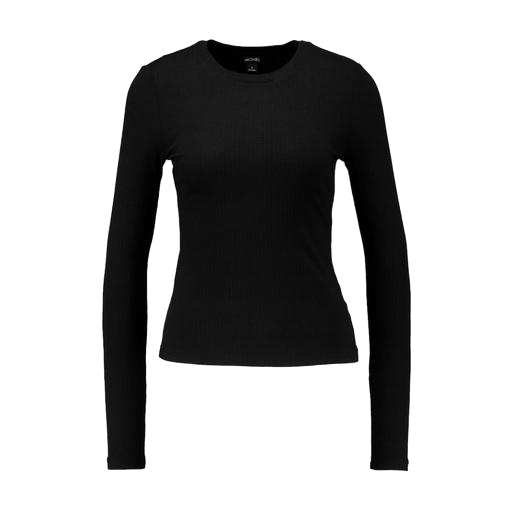
black women's long sleeve t-shirt, black women's long sleeve top, long-sleeve t-shirt only macy, white background